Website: macys
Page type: payment
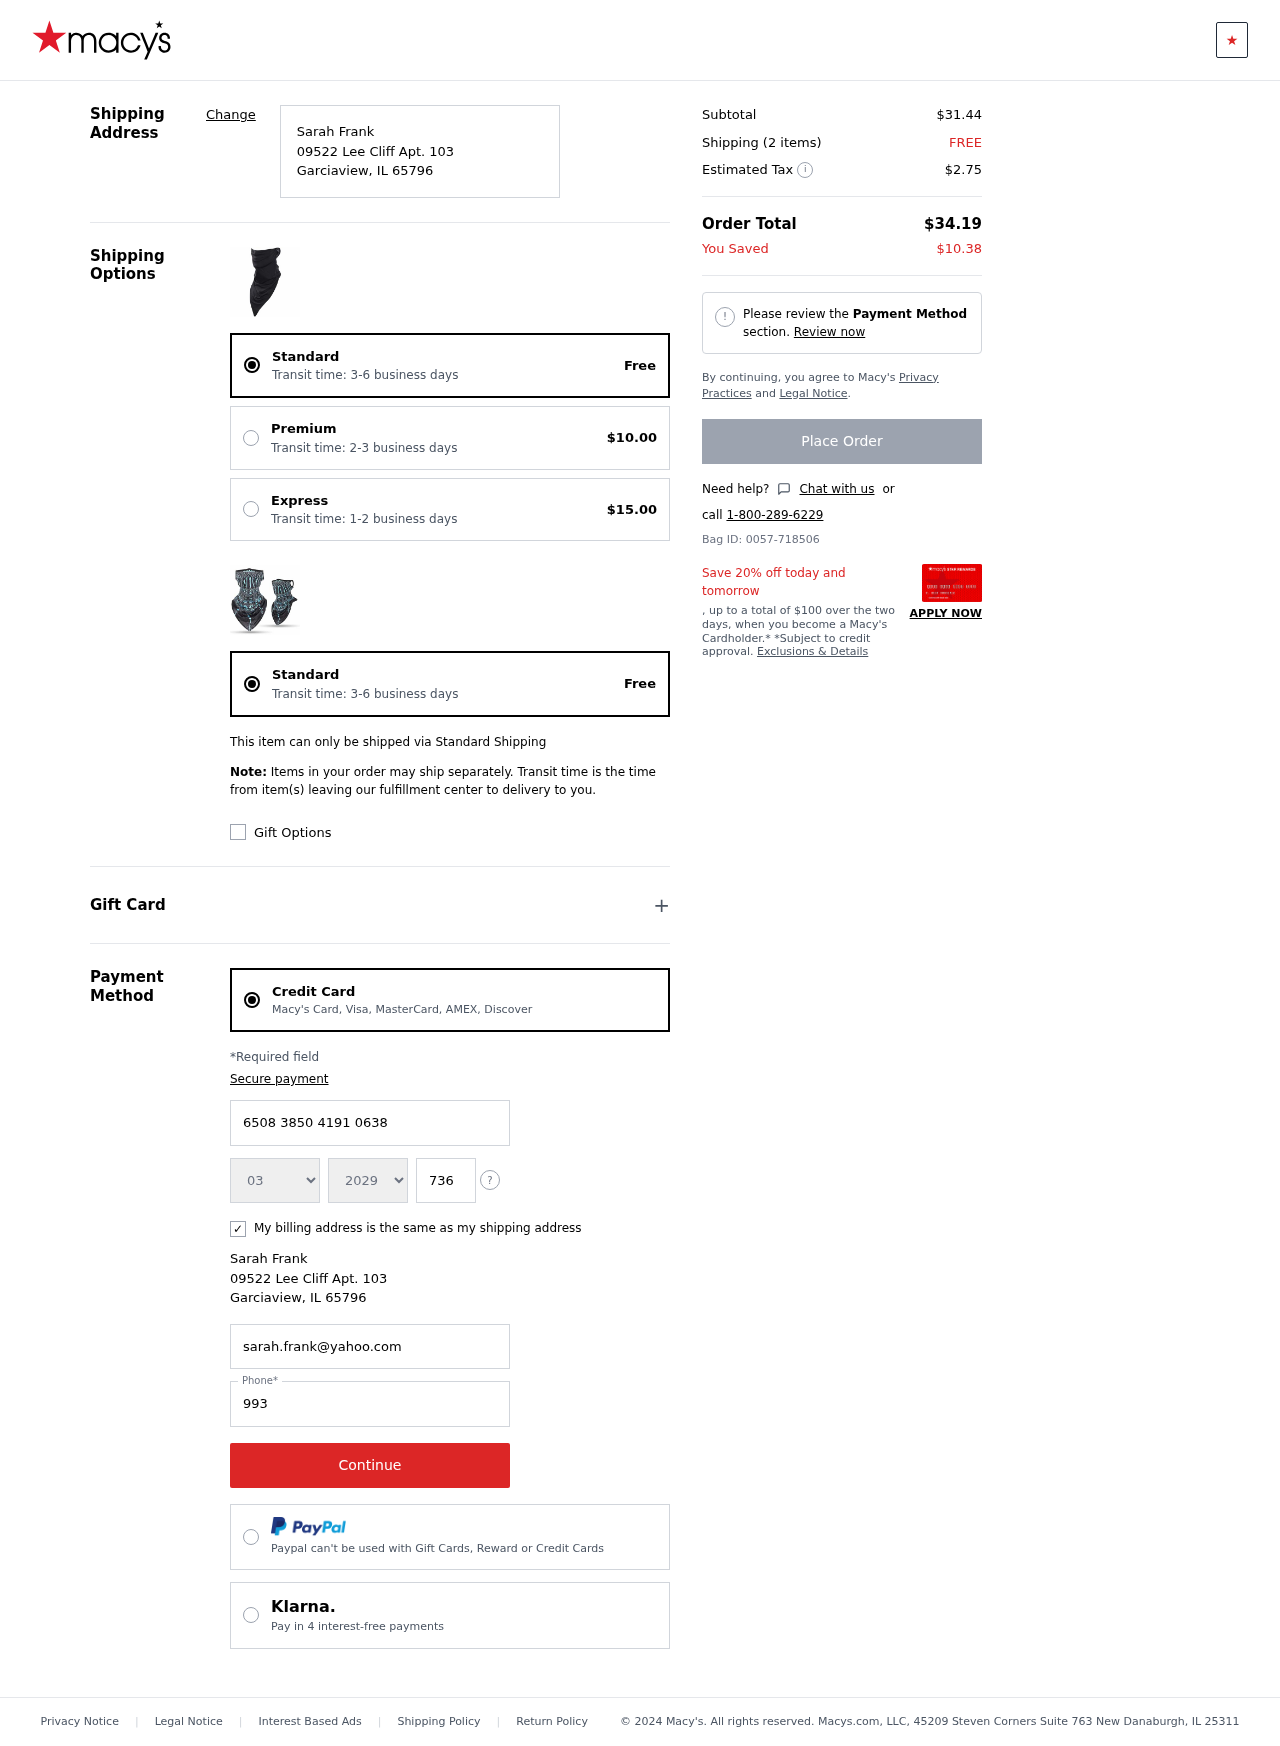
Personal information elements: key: PII_CARD_CVV
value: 736
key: PII_CARD_EXPIRY_MONTH
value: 03
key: PII_CARD_EXPIRY_YEAR
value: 29
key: PII_CARD_NUMBER
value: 6508 3850 4191 0638
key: PII_CITY
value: Garciaview
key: PII_EMAIL
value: sarah.frank@yahoo.com
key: PII_FULLNAME
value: Sarah Frank
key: PII_PHONE
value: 9936426569
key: PII_POSTCODE
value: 65796
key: PII_STATE_ABBR
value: IL
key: PII_STREET
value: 09522 Lee Cliff Apt. 103
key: PII_FULLNAME2
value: Sarah Frank
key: PII_CITY2
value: Garciaview
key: PII_STATE_ABBR2
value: IL
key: PII_POSTCODE_FULL
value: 65796
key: PII_POSTCODE_NUMERIC
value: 65796
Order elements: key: ORDER_DELIVERY_DATE
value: Transit time: 3-6 business days
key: ORDER_SHIPPING_STANDARD
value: Free
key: ORDER_SHIPPING_PREMIUM
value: $10.00
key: ORDER_SHIPPING_EXPRESS
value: $15.00
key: ORDER_DELIVERY_DATE2
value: Transit time: 3-6 business days
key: ORDER_SHIPPING_STANDARD2
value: Free
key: ORDER_SUBTOTAL
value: $31.44
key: ORDER_NUM_ITEMS
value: Shipping (2 items)
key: ORDER_SHIPPING_COST
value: FREE
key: ORDER_TAX
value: $2.75
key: ORDER_TOTAL
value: $34.19
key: ORDER_SAVINGS
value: $10.38
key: ORDER_ID
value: Bag ID: 0057-718506